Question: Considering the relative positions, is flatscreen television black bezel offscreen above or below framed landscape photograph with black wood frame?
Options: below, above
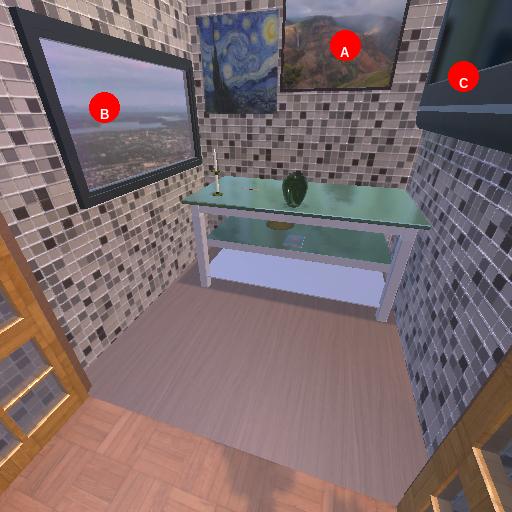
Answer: below